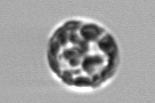
Label: Thalassiosira